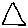
Label: triangle